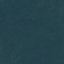
Land use / land cover: Forest